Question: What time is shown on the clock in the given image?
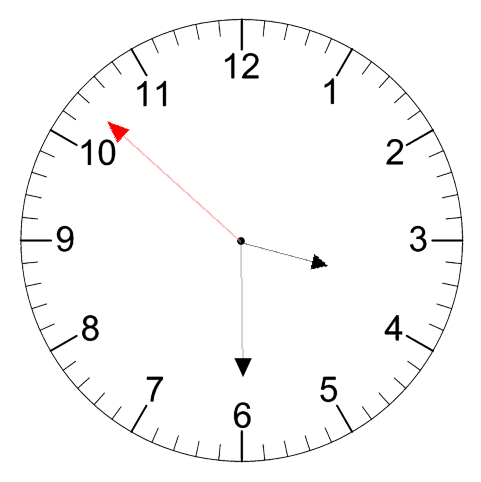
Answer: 03:29:52